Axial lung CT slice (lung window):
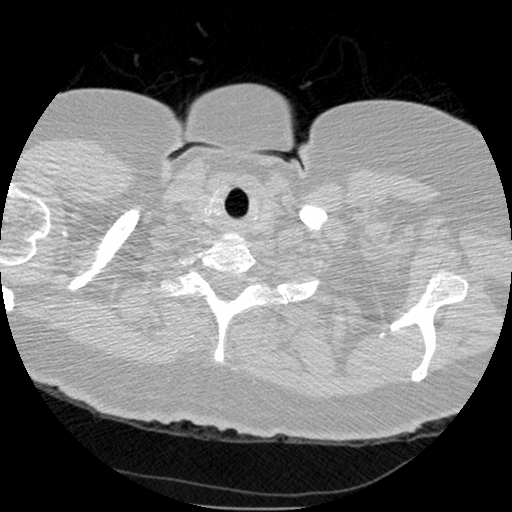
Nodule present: no